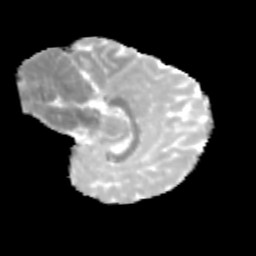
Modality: MD
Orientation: sagittal
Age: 9
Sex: female
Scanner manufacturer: siemens
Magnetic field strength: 3 T
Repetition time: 3.8 s
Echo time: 0.07 s